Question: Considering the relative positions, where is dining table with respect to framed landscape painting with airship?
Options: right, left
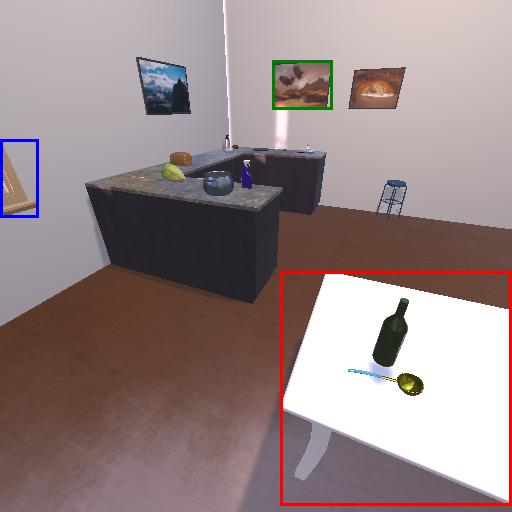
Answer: right